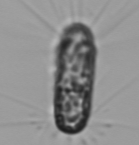
Label: Corethron_hystrix